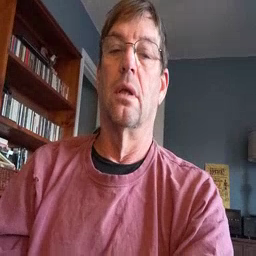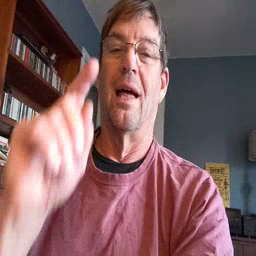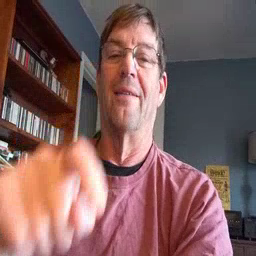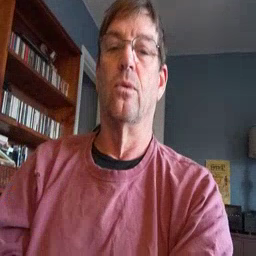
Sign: haveto